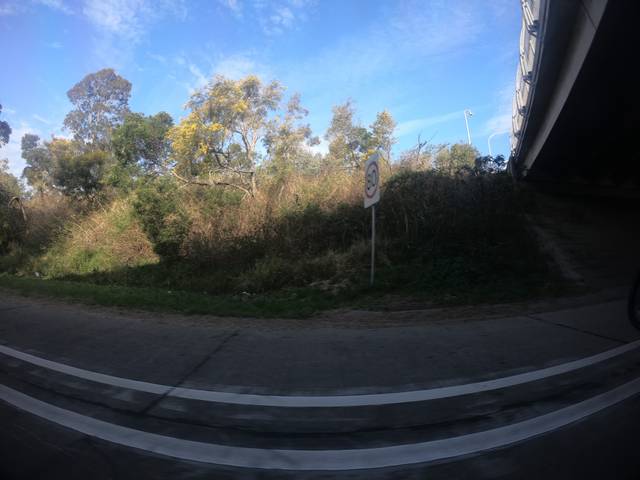
Region: Australia
Coordinates: -34.408, 150.891